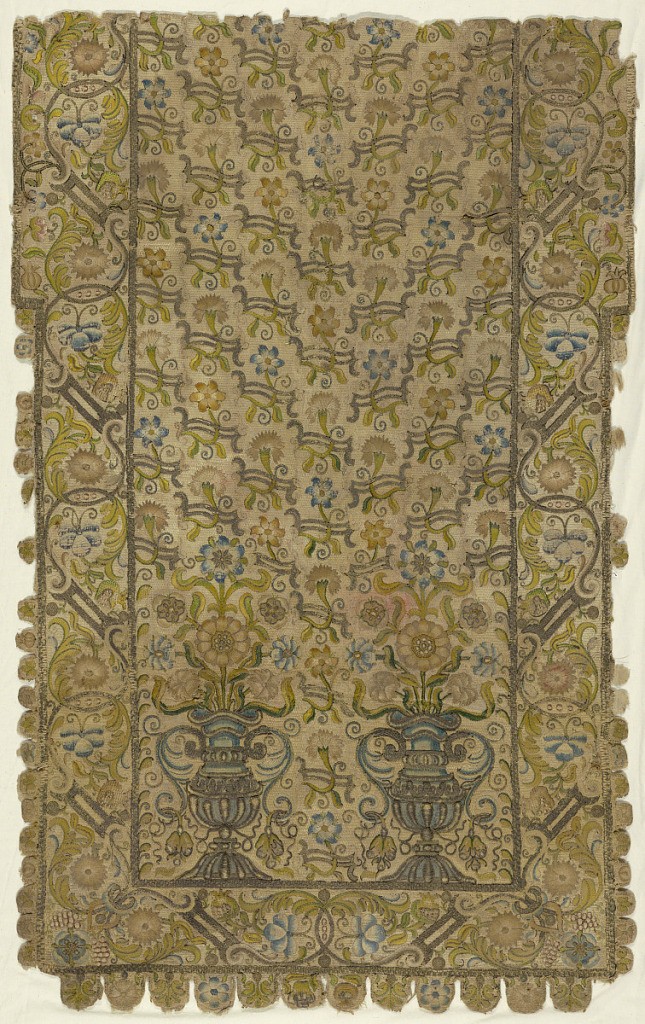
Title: Panel
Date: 18th century
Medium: silk and metallic thread on linen (confirmed by microscope) Technique: embroidered
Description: Embroidered wall hanging with silk and metallic-wrapped threads. Overall meandering floral motif with center motif of two metallic vases with flowers sprouting out. Edge is scalloped with each scallop holding a single flower.